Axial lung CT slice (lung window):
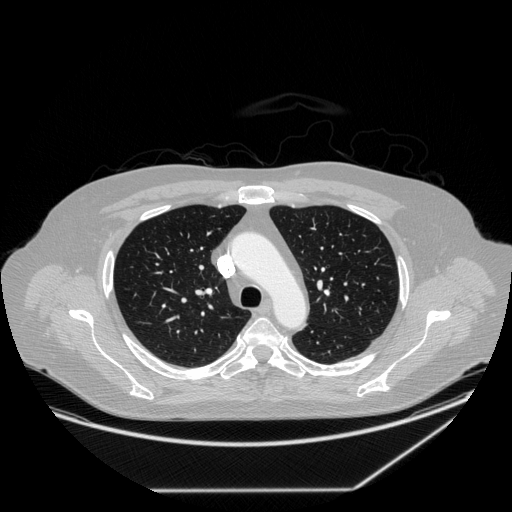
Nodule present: no